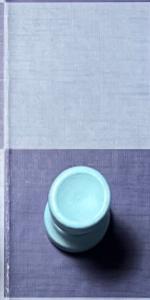
Label: Rook_White